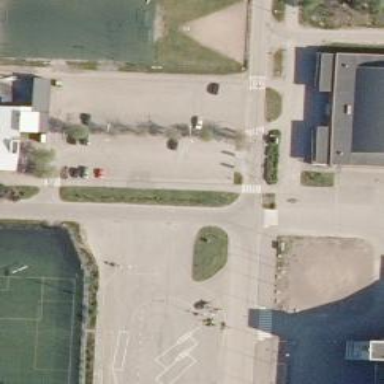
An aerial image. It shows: Marked crossing on the road.